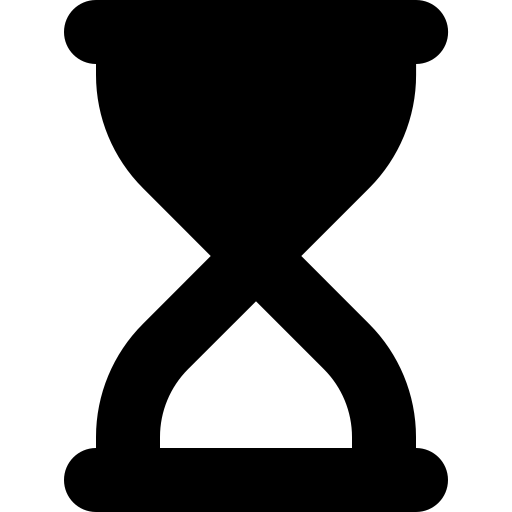
Tags: icon, FontAwesome, fa-icon, solid, hourglass, start